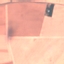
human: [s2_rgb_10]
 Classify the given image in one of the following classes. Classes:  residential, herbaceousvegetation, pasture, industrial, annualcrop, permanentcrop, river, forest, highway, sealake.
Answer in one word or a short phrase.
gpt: AnnualCrop